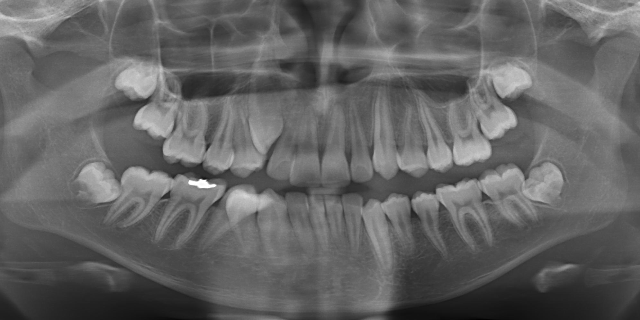
adult